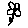
Label: flower